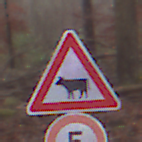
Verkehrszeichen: ViehtriebRechts
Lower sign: Geschwindigkeit5
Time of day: Midday
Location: Outdoor (Nature)
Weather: Overcast
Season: Autumn
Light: Natural